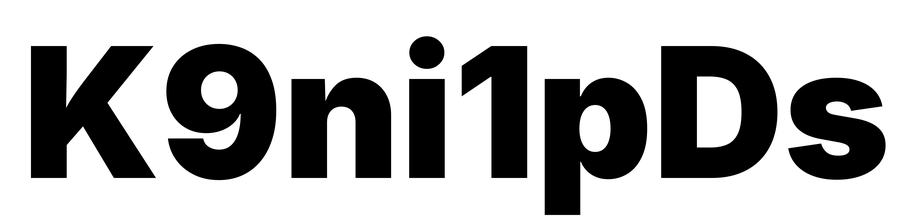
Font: Inter_Black